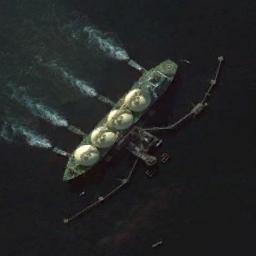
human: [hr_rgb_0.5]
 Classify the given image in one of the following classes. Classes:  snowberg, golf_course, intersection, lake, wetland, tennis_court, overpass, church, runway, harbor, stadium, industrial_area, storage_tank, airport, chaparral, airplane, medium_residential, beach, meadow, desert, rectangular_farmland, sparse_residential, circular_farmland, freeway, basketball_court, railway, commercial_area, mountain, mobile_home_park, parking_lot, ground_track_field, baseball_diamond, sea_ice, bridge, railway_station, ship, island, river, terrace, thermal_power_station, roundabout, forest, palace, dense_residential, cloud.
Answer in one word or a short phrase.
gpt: ship